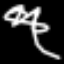
Label: squiggle